Field crop: maize
Growth stage: 2
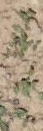
Species: convolvulus